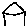
Label: house